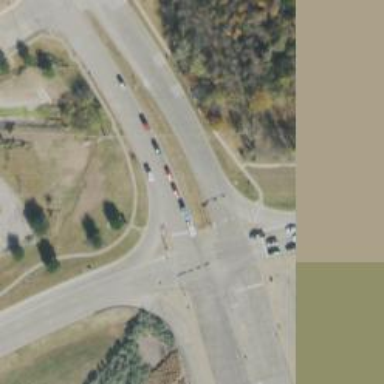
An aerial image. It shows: Marked footway crossing with lines.